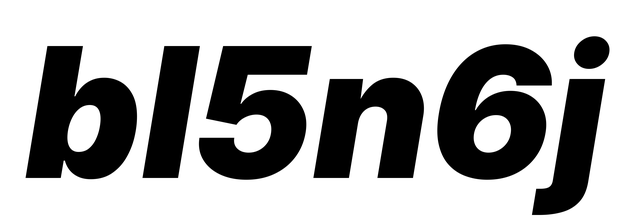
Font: Inter-Italic_Black_Italic